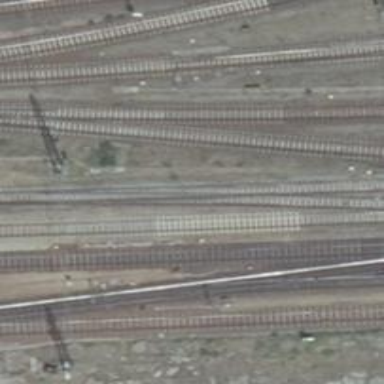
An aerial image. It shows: Railway with electrified contact lines.